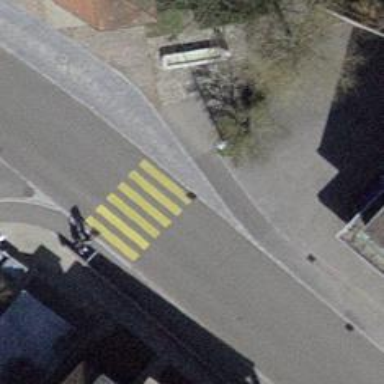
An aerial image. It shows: Uncontrolled zebra crossing on the road.